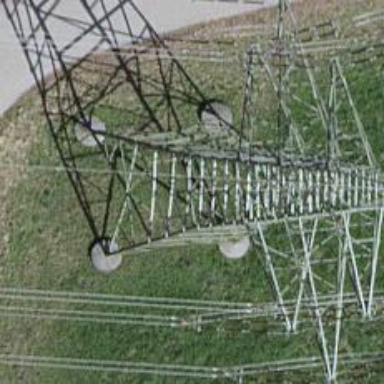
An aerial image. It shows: Power tower.